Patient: sex F, age 60
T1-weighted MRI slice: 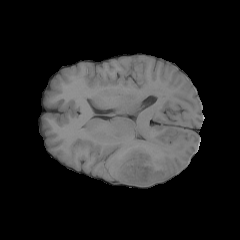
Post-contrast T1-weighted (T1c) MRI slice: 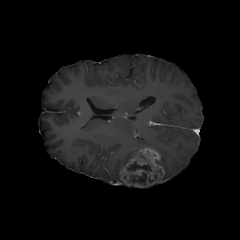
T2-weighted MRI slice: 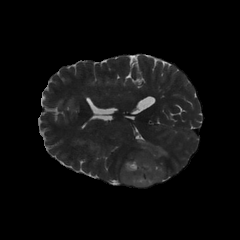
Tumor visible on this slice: yes
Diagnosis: Glioblastoma, IDH-wildtype
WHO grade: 4